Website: home-depot
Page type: customer-info-address
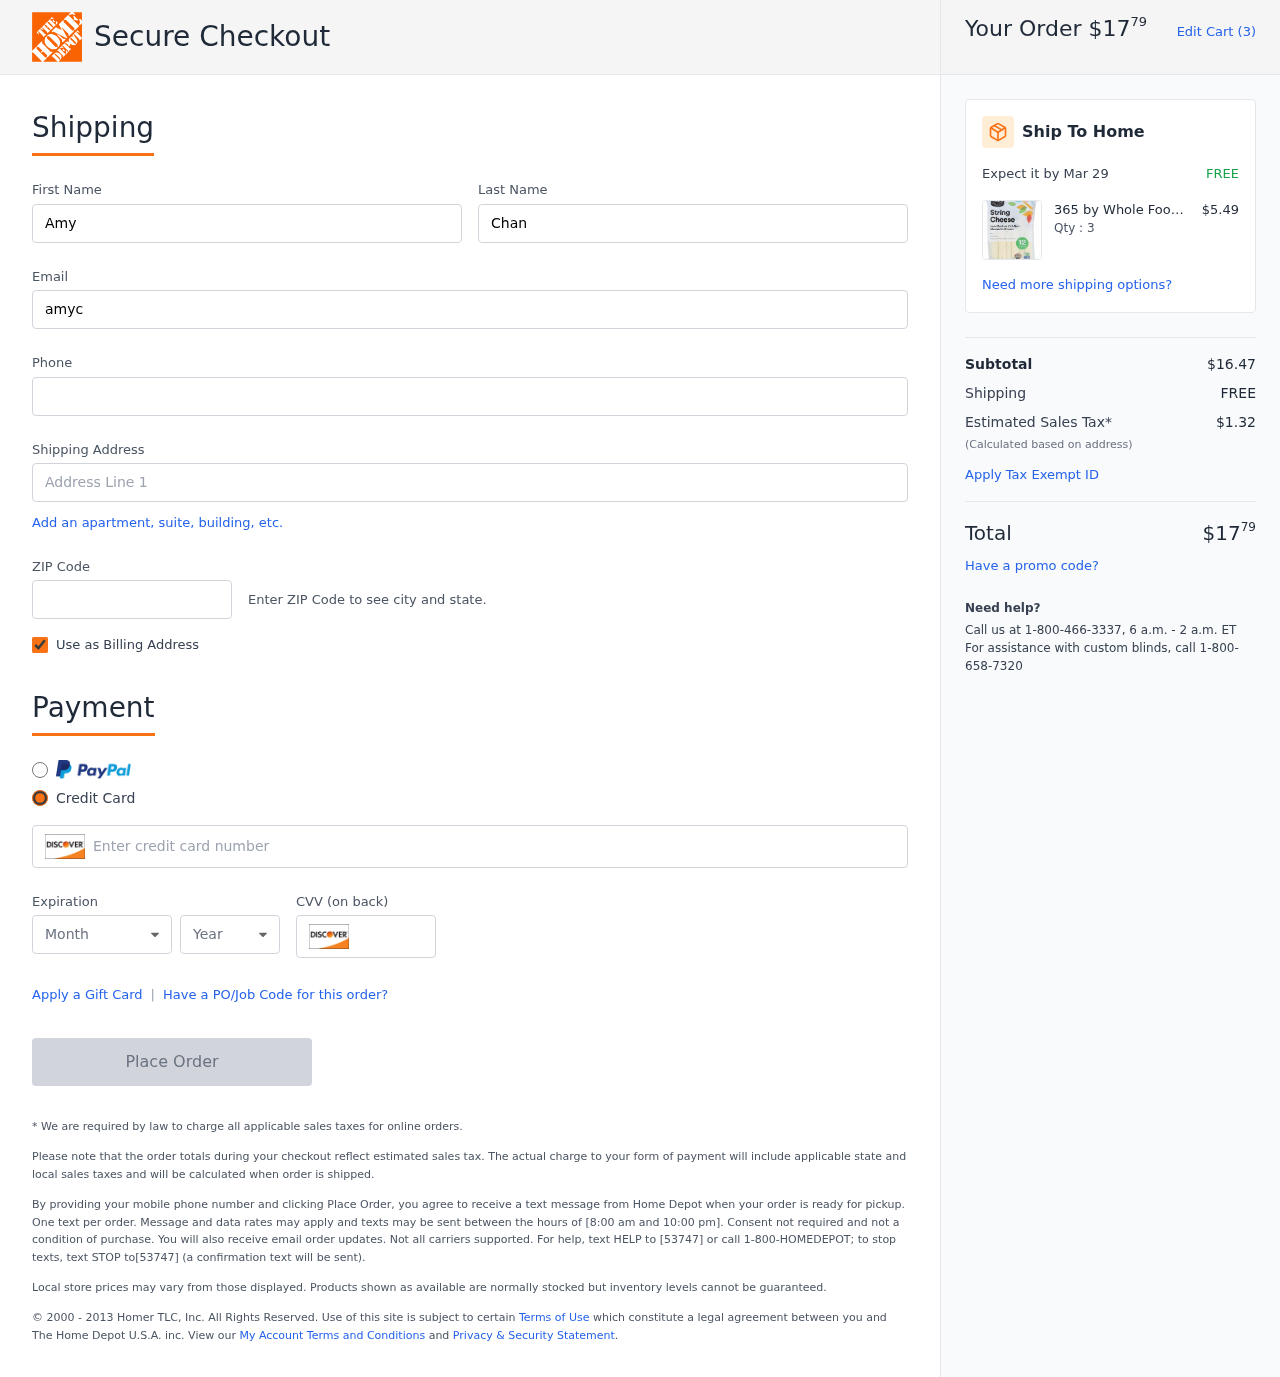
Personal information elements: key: PII_CARD_CVV
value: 885
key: PII_CARD_EXPIRY_MONTH
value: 01
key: PII_CARD_EXPIRY_YEAR
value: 26
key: PII_CARD_NUMBER
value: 6579 7143 9655 9563
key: PII_EMAIL
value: amychan@hotmail.com
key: PII_FIRSTNAME
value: Amy
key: PII_LASTNAME
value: Chan
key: PII_PHONE
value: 2667726882
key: PII_POSTCODE
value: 53112
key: PII_STREET
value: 079 Deborah Village Apt. 014
Product elements: key: PRODUCT1_BRAND
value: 365 by Whole Foods Market
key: PRODUCT1_NAME
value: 365 by Whole Foods Market, String Cheese (12 - 1 Ounce Sticks), 12 Ounce (Packaging May Vary)
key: PRODUCT1_NAME
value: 365 by Whole Foods M...
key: PRODUCT1_PRICE
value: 5.49
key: PRODUCT1_QUANTITY
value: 3
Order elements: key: ORDER_TOTAL
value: $1779
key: ORDER_NUM_ITEMS
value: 3
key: ORDER_DELIVERY_DATE
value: Mar 29
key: ORDER_SUBTOTAL
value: $16.47
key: ORDER_SHIPPING_COST
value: FREE
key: ORDER_TAX
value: $1.32